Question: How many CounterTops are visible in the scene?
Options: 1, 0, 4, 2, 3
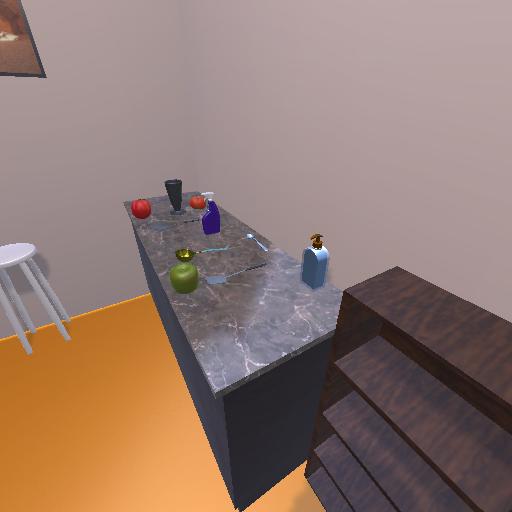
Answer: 1